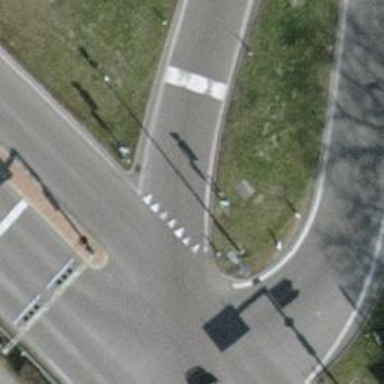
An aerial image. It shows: Road with "give way" sign.